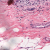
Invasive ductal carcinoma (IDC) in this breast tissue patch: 0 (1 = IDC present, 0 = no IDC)